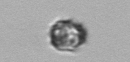
Label: Dinophyceae